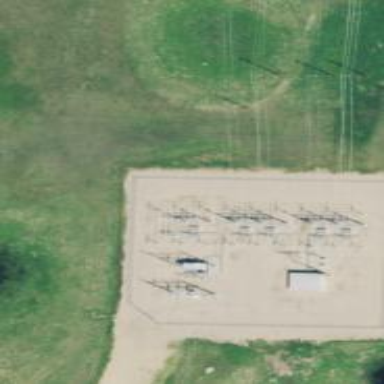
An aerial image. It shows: Power substation enclosed by fence.